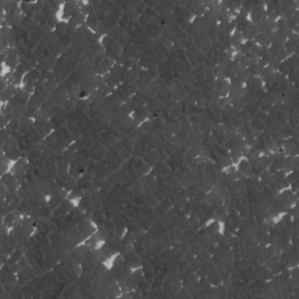
Label: frost